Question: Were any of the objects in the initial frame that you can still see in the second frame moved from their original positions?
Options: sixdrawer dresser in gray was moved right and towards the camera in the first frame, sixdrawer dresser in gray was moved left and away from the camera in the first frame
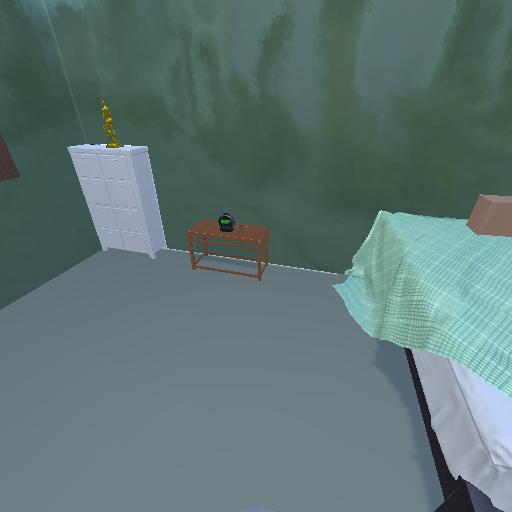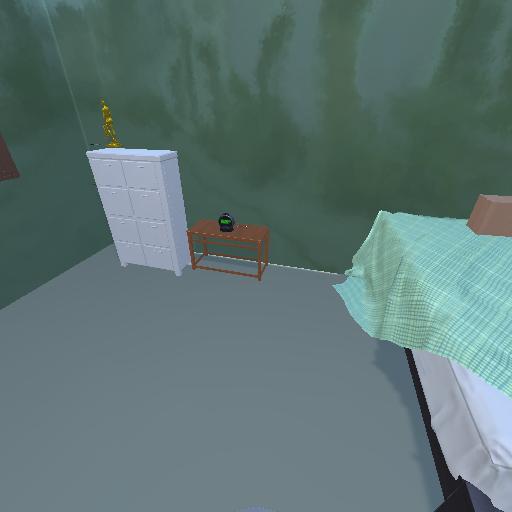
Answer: sixdrawer dresser in gray was moved right and towards the camera in the first frame